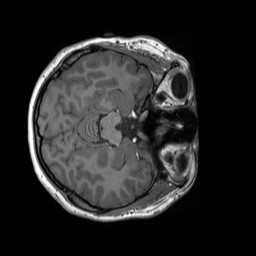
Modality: T1w
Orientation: axial
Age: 21
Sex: female
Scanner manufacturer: siemens
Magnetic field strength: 3 T
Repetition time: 1.8 s
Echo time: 0.00232 s